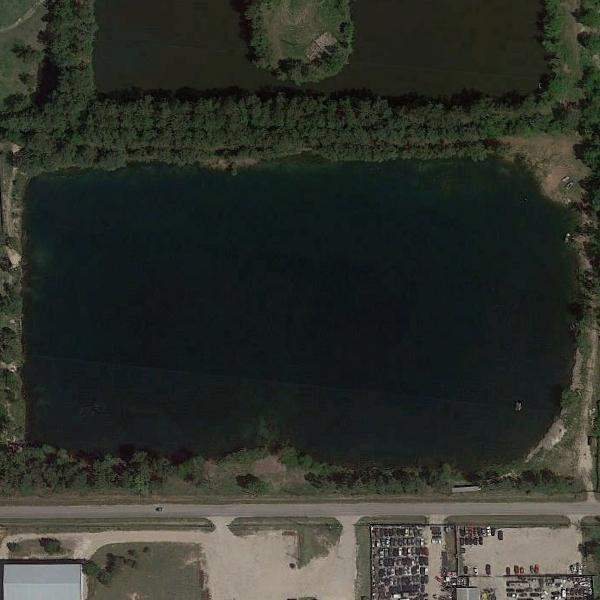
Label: Pond